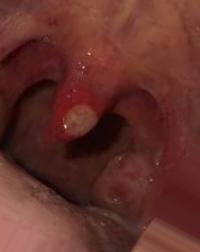
Condition: Mouth Ulcer